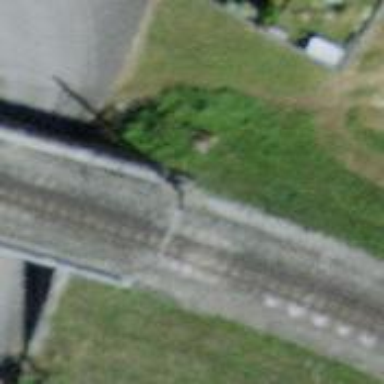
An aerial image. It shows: Narrow-gauge railway bridge with electrified contact line for single track.